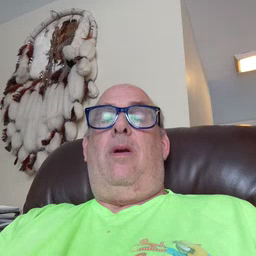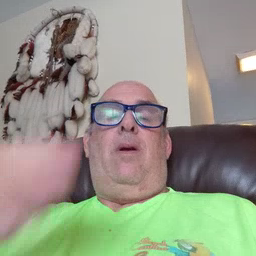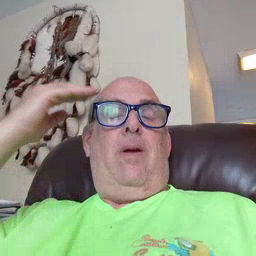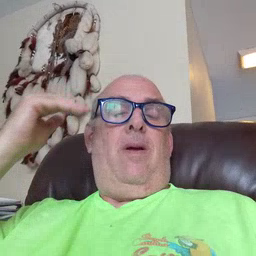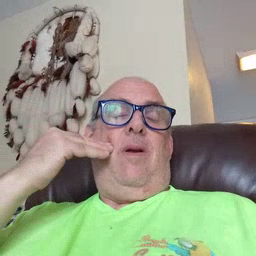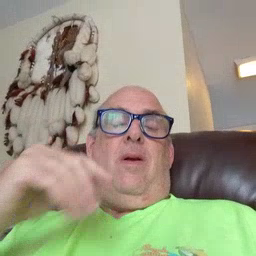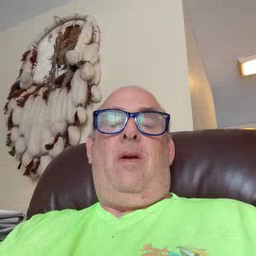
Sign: head